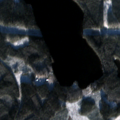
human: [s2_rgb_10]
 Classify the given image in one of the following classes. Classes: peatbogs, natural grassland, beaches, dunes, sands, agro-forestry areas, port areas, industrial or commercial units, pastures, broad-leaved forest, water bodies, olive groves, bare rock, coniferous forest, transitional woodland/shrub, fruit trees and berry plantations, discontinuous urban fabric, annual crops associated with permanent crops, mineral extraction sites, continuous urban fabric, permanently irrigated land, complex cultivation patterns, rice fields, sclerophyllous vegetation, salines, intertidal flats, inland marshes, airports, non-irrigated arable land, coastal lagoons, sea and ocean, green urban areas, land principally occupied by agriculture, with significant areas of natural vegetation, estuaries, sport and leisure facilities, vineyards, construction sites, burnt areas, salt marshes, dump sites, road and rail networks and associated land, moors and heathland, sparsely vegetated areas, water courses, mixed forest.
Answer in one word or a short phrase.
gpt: coniferous forest, mixed forest, water bodies